Question: I'm creating a game to learn about Unity watching a tutorial (<URL>, the OnGUI in PlayerAttack is never called.
Is because PlayerAttack is added below PlayerHealth? Follow below the codes e some prints.

PlayerHealth.cs
'''
using UnityEngine;
using System.Collections;
public class PlayerHealth : MonoBehaviour {
public int maxHealth = 100;
public int curHealth = 100;
public float healthBarLenght;
// Use this for initialization
void Start () {
healthBarLenght = Screen.width / 3;
}
// Update is called once per frame
void Update () {
AddjustCurrentHealth(0);
}
void OnGUI(){
GUI.Box(new Rect(10, 10, healthBarLenght, 20), curHealth + "/" + maxHealth);
}
public void AddjustCurrentHealth(int adj){
curHealth += adj;
curHealth = Mathf.Min(Mathf.Max(curHealth, 0), maxHealth);
maxHealth = Mathf.Max(maxHealth, 1);
healthBarLenght = ((float) Screen.width / 3) * (curHealth / (float) maxHealth);
}
}
'''
PlayerAttack.cs
'''
using UnityEngine;
using System.Collections;
public class PlayerAttack : MonoBehaviour {
public GameObject target;
public float attackTimer;
public float coolDown;
// Use this for initialization
void Start () {
attackTimer = 0;
coolDown = 2;
}
// Update is called once per frame
void Update () {
if(attackTimer > 0){
attackTimer -= Time.deltaTime;
} else {
attackTimer = 0;
}
if(Input.GetKeyUp(KeyCode.F) && attackTimer == 0){
attackTimer = coolDown;
Attack();
}
}
void onGUI(){
float loadPct = coolDown - attackTimer;
GUI.Box(new Rect(10, 30, loadPct, 10), loadPct + "%");
}
private void Attack(){
float distance = Vector3.Distance(target.transform.position, transform.position);
Vector3 dir = (target.transform.position - transform.position).normalized;
float direction = Vector3.Dot(dir, transform.forward);
Debug.Log(direction);
if(distance <= 2.5 && direction > 0.9)
{
EnemyHealth eh = (EnemyHealth) target.GetComponent("EnemyHealth");
eh.AddjustCurrentHealth(-1);
}
}
}
'''
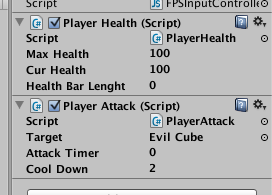
Answer: Your OnGUI method on PlayerAttack class is typed "onGUI", not "OnGUI" (capital O). Remember C# is case-sensitive.